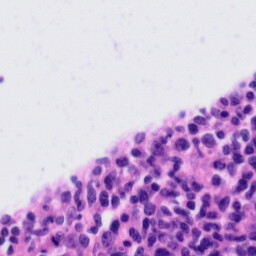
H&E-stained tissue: Tonsil